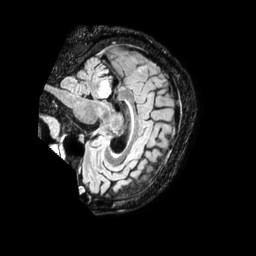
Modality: FLAIR
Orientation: sagittal
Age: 57
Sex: male
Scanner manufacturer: philips
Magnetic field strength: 1.5 T
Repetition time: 4.8 s
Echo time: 0.3361 s